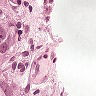
Metastatic tissue present: yes